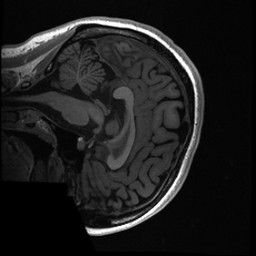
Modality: T1w
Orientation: sagittal
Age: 20
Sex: female